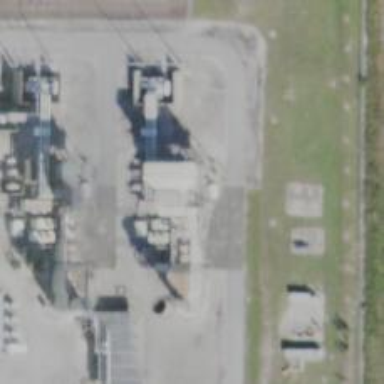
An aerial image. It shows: Gas-powered generator.